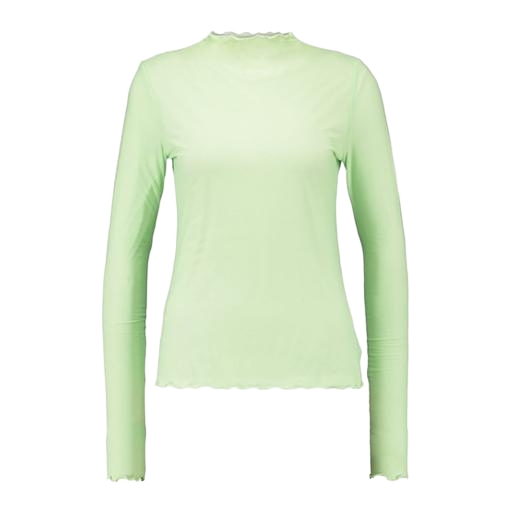
green plus size mock-neck top only macy, high-neck top, green polo-neck top, white background